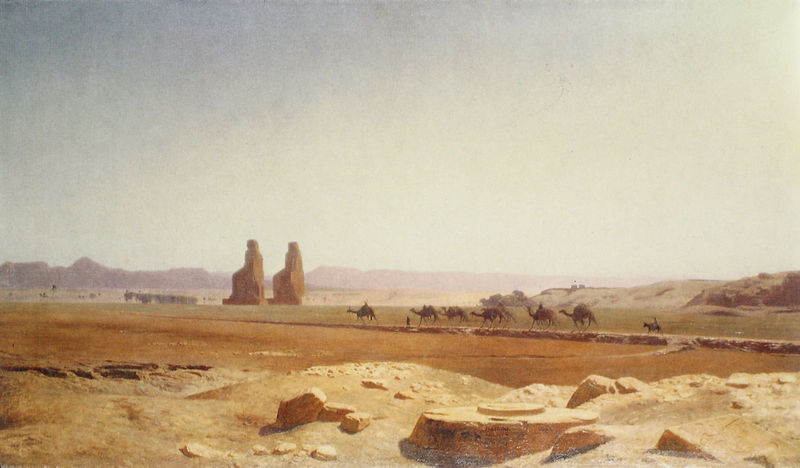
Titel: Die Ebene von Theben
Künstler: Jean-Léon Gérôme
Institution: Nantes, Musée des Beaux-Arts
Schlagwörter: felsen, himmel, schatten, landschaft, sand, braun, licht, beige, steine, reiter, warm, berge, dünen, hitze, wüste, orient, arabisch, statuen, kamele, dromedare